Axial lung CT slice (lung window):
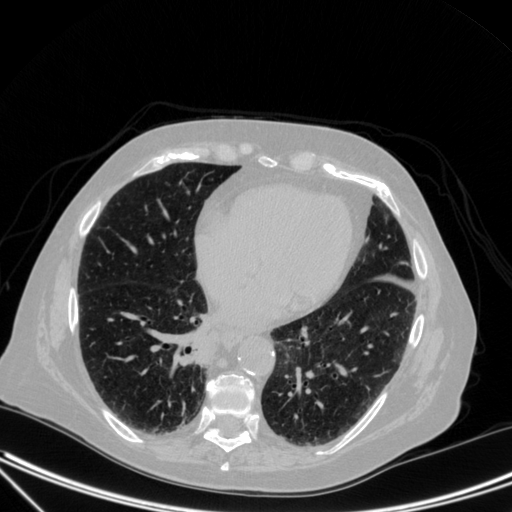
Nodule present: yes
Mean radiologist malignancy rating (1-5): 4